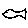
Label: fish